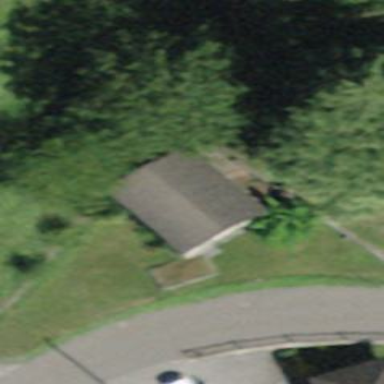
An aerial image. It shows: Hut.